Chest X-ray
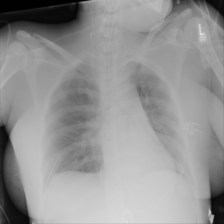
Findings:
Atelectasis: negative
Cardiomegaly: negative
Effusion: negative
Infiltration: negative
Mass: negative
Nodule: negative
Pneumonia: negative
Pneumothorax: negative
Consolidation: negative
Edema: negative
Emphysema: negative
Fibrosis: negative
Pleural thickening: negative
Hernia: negative